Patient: sex F, age 36
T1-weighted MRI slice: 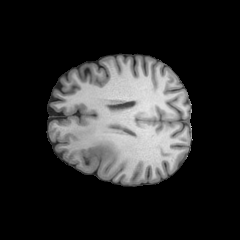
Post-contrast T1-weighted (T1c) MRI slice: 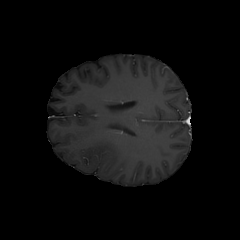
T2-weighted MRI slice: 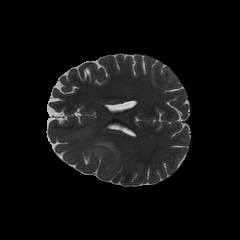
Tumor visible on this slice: yes
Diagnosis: Astrocytoma, IDH-mutant
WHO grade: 3